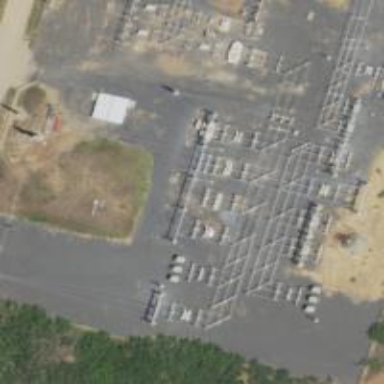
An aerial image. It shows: Switch used for power control.